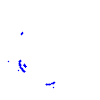
Particle: pion